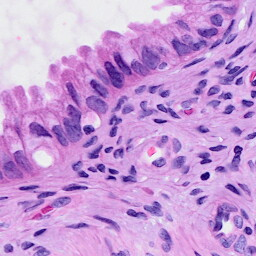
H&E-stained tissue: Cervix